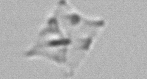
Label: Eucampia